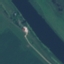
Label: River